Interaction volume radius: 10 \u00c5
Interaction volume height: 15 \u00c5
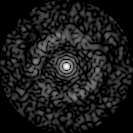
Disorder parameter: 0.8178